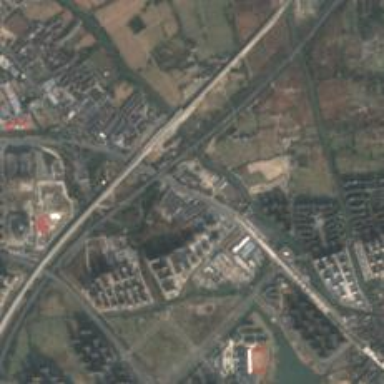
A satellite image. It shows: Motorway junction.